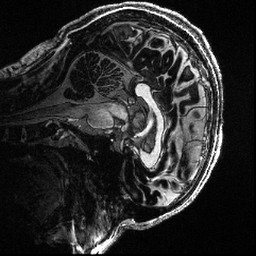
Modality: T1w
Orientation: sagittal
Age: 26
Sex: male
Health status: healthy
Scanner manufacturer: siemens
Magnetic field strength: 7 T
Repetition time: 4.3 s
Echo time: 0.00227 s